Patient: sex F, age 71
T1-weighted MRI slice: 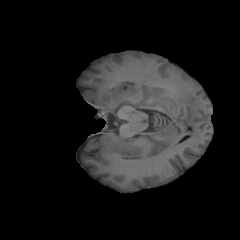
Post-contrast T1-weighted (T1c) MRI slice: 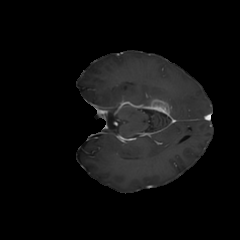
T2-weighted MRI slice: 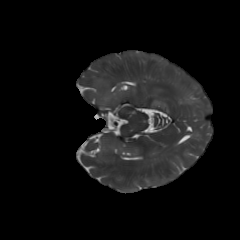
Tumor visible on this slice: yes
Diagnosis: Glioblastoma, IDH-wildtype
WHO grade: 4